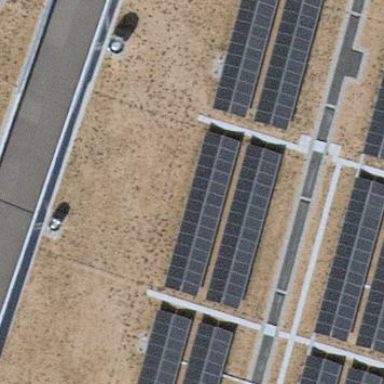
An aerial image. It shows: Solar power generator using photovoltaic panels.